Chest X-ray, PA view. Patient: 35 years old, sex M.
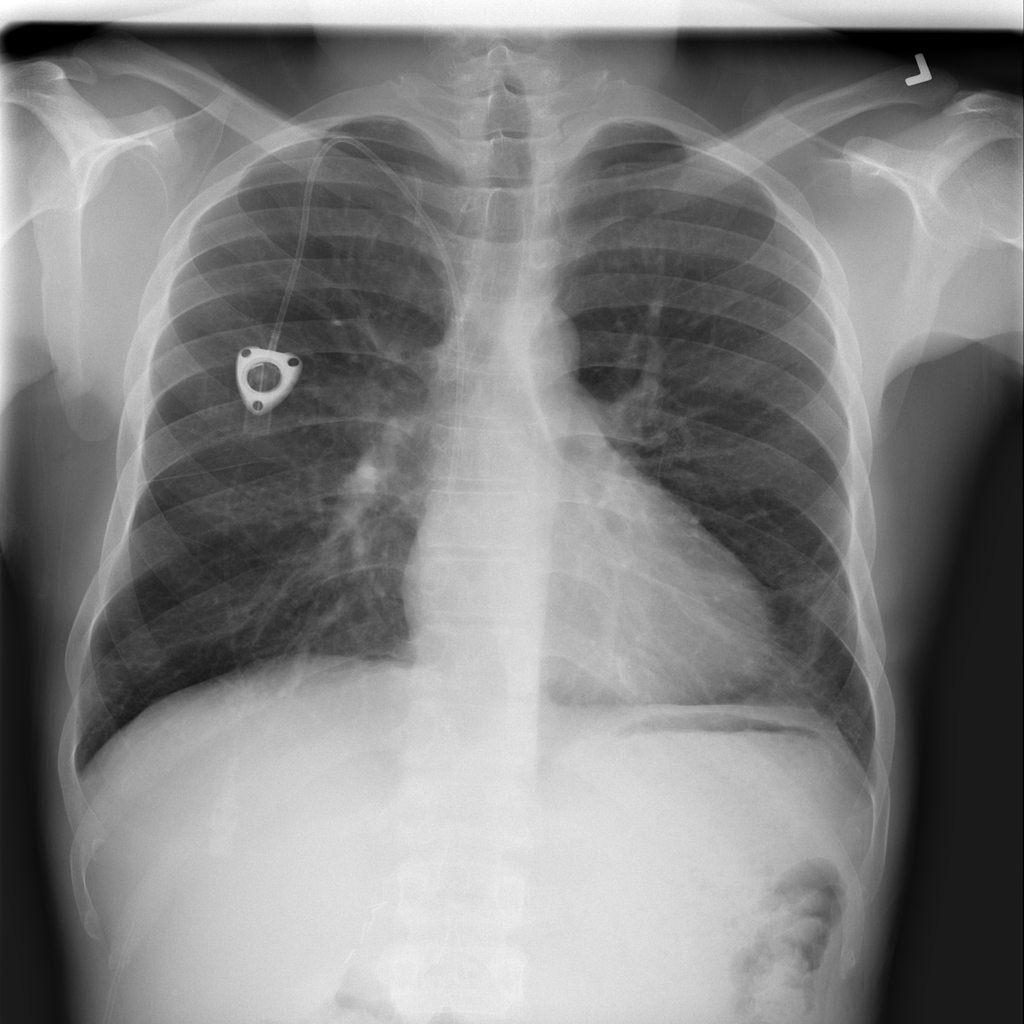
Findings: No Finding